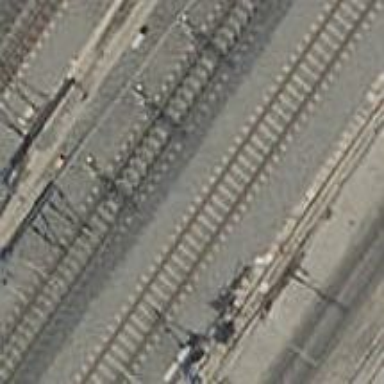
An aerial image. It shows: Railway track with contact lines for electrification.